Aerial crown-view tile of a tropical tree (Barro Colorado Island, Panama), acquired 20241112:
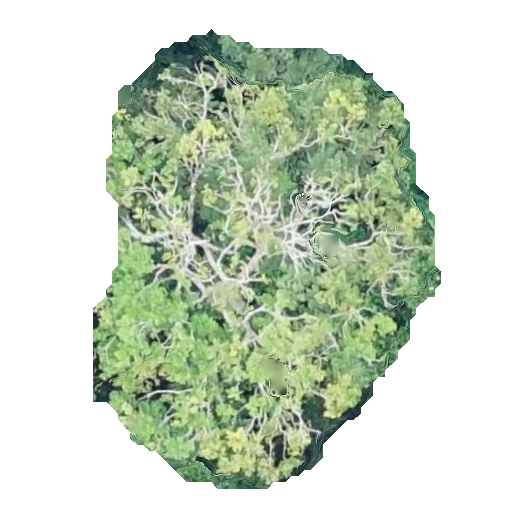
Species: Jacaranda copaia
GBIF accepted scientific name: Jacaranda copaia
Crown area: 185.543 m²